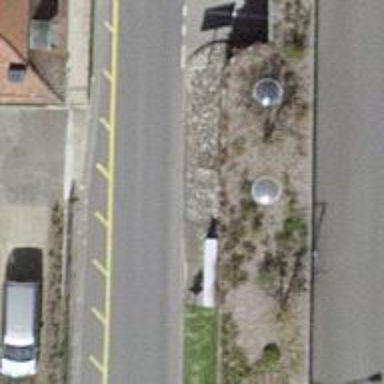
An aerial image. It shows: Parking area with concrete surface.